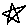
Label: star